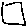
Label: square